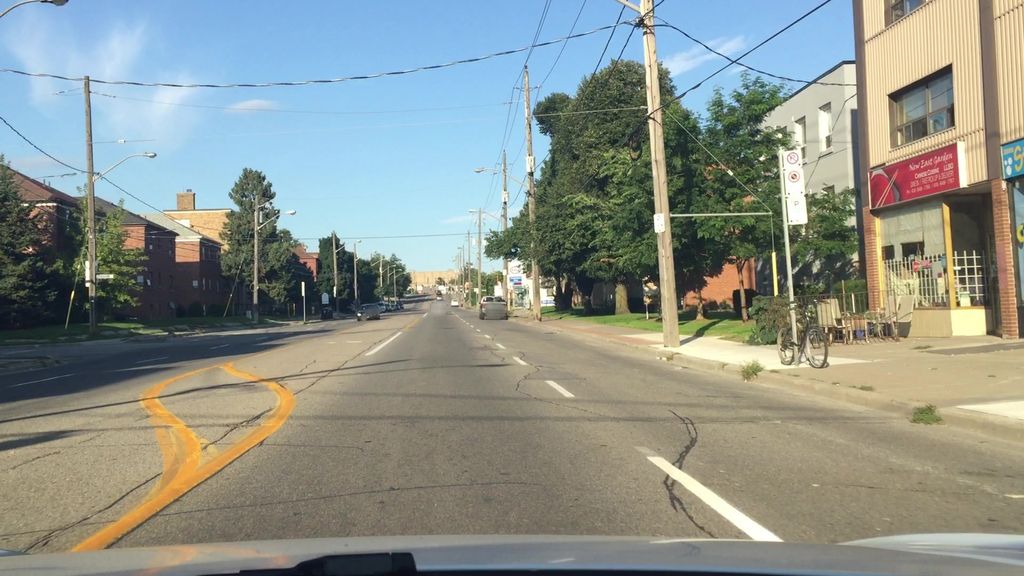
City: toronto